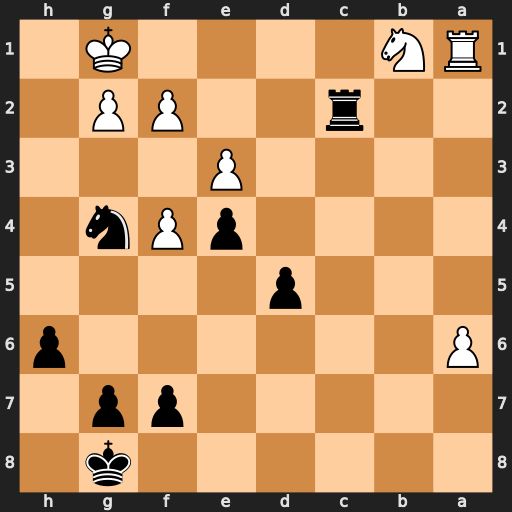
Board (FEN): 6k1/5pp1/P6p/3p4/4pPn1/4P3/2r2PP1/RN4K1
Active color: b
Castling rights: -
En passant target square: -
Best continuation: Rc1#